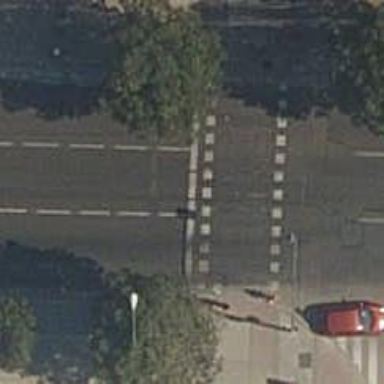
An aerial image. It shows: Road with traffic signals for signaling.